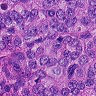
Metastatic tissue present: yes